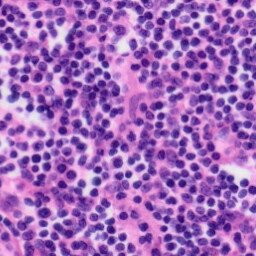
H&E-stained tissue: Tonsil